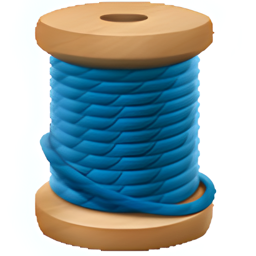
Name: spool of thread
Emoji: 🧵
Group: Activities
Sub-group: arts & crafts